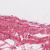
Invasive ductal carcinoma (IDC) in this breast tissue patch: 0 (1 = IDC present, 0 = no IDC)